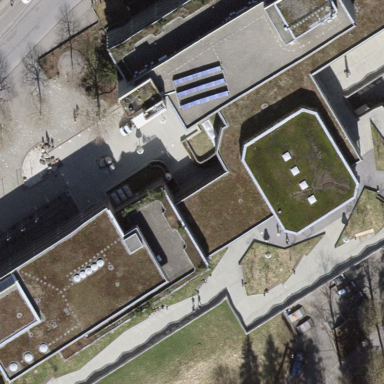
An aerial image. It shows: School building.